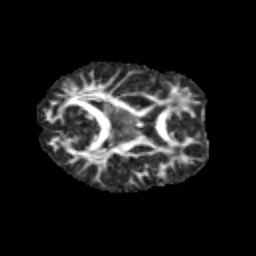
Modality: FA
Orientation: axial
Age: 13
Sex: male
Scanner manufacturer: siemens
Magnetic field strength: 3 T
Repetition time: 3.8 s
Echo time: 0.07 s